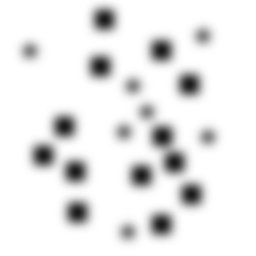
Squares: 13
Triangles: 0
Stars: 7
Total shapes: 20